Question: Hi guys,
I'm new to Java Restful WS and i have a question.
I have 2 Tables as shown below. Shape's layerId is related to Layer's id.
I created my webservice using option and Netbeans automaticly generated my classes etc.

'''
public class Shape implements Serializable {
private static final long serialVersionUID = 1L;
@Id
@Basic(optional = false)
@NotNull
@Column(name = "id")
private Integer id;
@JoinColumn(name = "layerId", referencedColumnName = "id" )
@ManyToOne(fetch = FetchType.LAZY)
private Layer layerId;
}
'''
'''
public class Layer implements Serializable {
private static final long serialVersionUID = 1L;
@Id
@Basic(optional = false)
@NotNull
@Column(name = "id")
private Integer id;
}
'''
When i want to get any shape from web service, result is coming with Layer Object like this
'''
{
"id": 1,
"layerId": {
"id": 1
}
}
'''
I just want to get layerId like this
'''
{
"id": 1,
"layerId": 1
}
'''
Is there any way to do this ?
Thanks for reading..
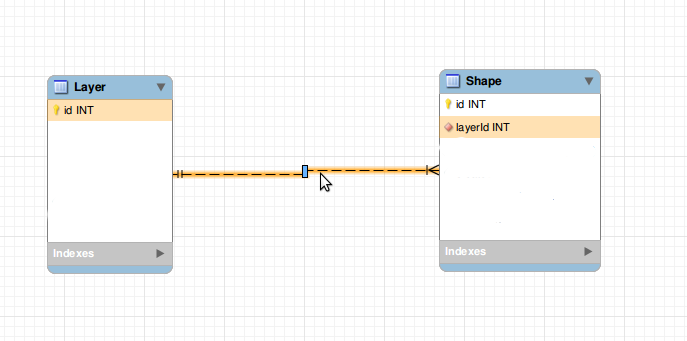
Answer: I found solution with this code
'''
public int getLayerId() {
return layerId.getId();
}
'''
instead of this
'''
public Layer getLayerId() {
return layerId;
}
'''
in Shape.java